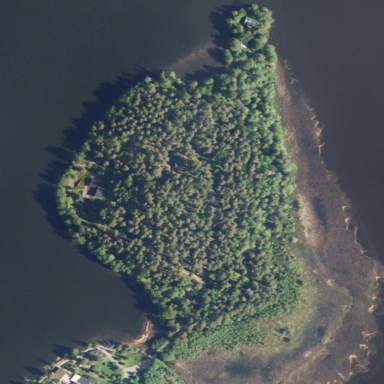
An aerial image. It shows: Island.